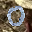
Label: 0